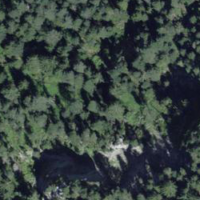
EUNIS habitat code: 45
Species observed at this site:
Vaccinium myrtillus